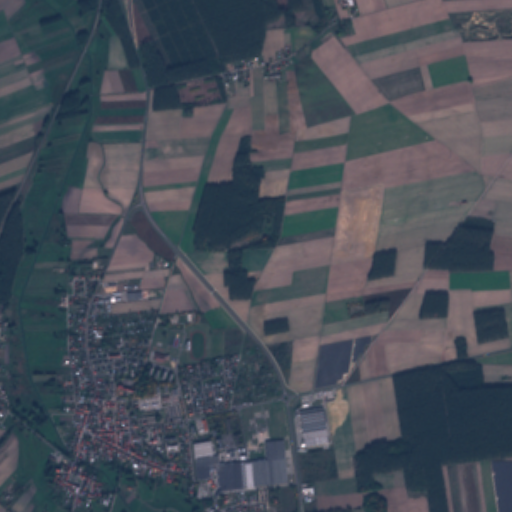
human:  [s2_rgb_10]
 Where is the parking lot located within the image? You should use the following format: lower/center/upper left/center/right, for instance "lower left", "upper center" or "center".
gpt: The parking lot is located in the lower left of the image.
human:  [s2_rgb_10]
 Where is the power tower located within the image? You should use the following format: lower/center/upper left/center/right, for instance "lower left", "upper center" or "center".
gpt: The power tower is located in the right of the image.
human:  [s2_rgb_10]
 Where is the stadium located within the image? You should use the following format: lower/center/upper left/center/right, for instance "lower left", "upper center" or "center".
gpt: The stadium is located in the lower center of the image.
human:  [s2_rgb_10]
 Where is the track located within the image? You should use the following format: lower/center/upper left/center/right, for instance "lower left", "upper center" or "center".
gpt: The track is located in the lower center of the image.
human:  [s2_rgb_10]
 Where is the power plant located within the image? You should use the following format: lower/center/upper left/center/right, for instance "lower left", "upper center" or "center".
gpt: There is no power plant in the image.